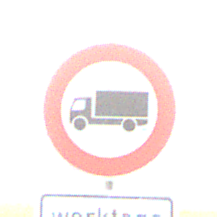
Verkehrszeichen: VerbotFuerKraftfahrzeugeUeberDreiKommaFuenfTonnen
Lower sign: ZeitangabenMitBeschraenkungAufWochentage7
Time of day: SunriseSunset
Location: Outdoor (Suburban)
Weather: PartlyCloudy
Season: NotSpecified
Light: Natural